Question: I am validating a TextBox in a Gridview. The error message displays when it is suppose to but the first word of the message displays beside the textbox an the rest under it. How can I make sure the entire message is below the text box.
This is the .aspx code:
'''
<asp:GridView ID="MappingGridView" runat="server" AllowSorting="True" AutoGenerateColumns="False" Caption="Enrollment Mapping Information" CaptionAlign="Top"
CssClass="grid" HorizontalAlign="Left" ShowFooter="True" AllowPaging="True" PageSize="4" ShowHeaderWhenEmpty="true" OnPageIndexChanging="MappingGridView_PageIndexChanging"
OnRowDataBound="MappingGridView_RowDataBound" OnRowCommand="MappingGridView_RowCommand">
<Columns>
<asp:TemplateField HeaderText="MappingID" SortExpression="mgvMappingID">
<ItemTemplate>
<asp:Label ID="mgvLblMappingID" runat="server" Text='<%# Bind("EnrollmentMappingID") %>'></asp:Label>
</ItemTemplate>
</asp:TemplateField>
<asp:TemplateField HeaderText="CECityActivityID" SortExpression="mgvCECityActivityID">
<EditItemTemplate>
<asp:TextBox ID="mgvEditCECityActivityID" runat="server" Text='<%# Bind("CECityActivityID") %>'></asp:TextBox>
<asp:RegularExpressionValidator ID="RegExpValEditCECityID" ControlToValidate="mgvEditCECityActivityID" runat="server"
ErrorMessage="Enter 0-9, A-F, and hyphens. Maximum length is 50." ValidationGroup="MappingGrid" ValidationExpression="^[0-9A-Fa-f-]{0,50}$"
Display="Dynamic" CssClass="message-error">
</asp:RegularExpressionValidator>
</EditItemTemplate>
<ItemTemplate>
<asp:Label ID="mgvLblCECityActivityID" runat="server" Text='<%# Bind("CECityActivityID") %>'></asp:Label>
</ItemTemplate>
<FooterTemplate>
<asp:TextBox ID="mgvInsertCECityActivityID" runat="server" Width="90%"></asp:TextBox>
<asp:RegularExpressionValidator ID="RegExpValCECityID" ControlToValidate="mgvInsertCECityActivityID" runat="server"
ErrorMessage="Enter only 0-9, A-F, and hyphens; maximum length is 50." ValidationGroup="MappingGrid" ValidationExpression="^[0-9A-Fa-f-]{0,50}$"
Display="Dynamic" CssClass="message-error">
</asp:RegularExpressionValidator>
</FooterTemplate>
</asp:TemplateField>
</Columns>
</asp:GridView>
'''
This is the display:

How can I get the text to display entirely on the line below the textbox?
Thanks,
Gloria
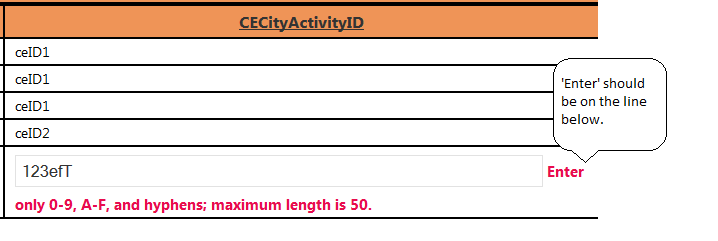
Answer: Apply a CSS class 'CssClass="display-next"'
'''
<asp:RegularExpressionValidator ID="RegExpValCECityID" CssClass="display-next"
'''
Then
'''
.display-next
{
clear:both;
display:block;
float:left;
}
'''